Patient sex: M
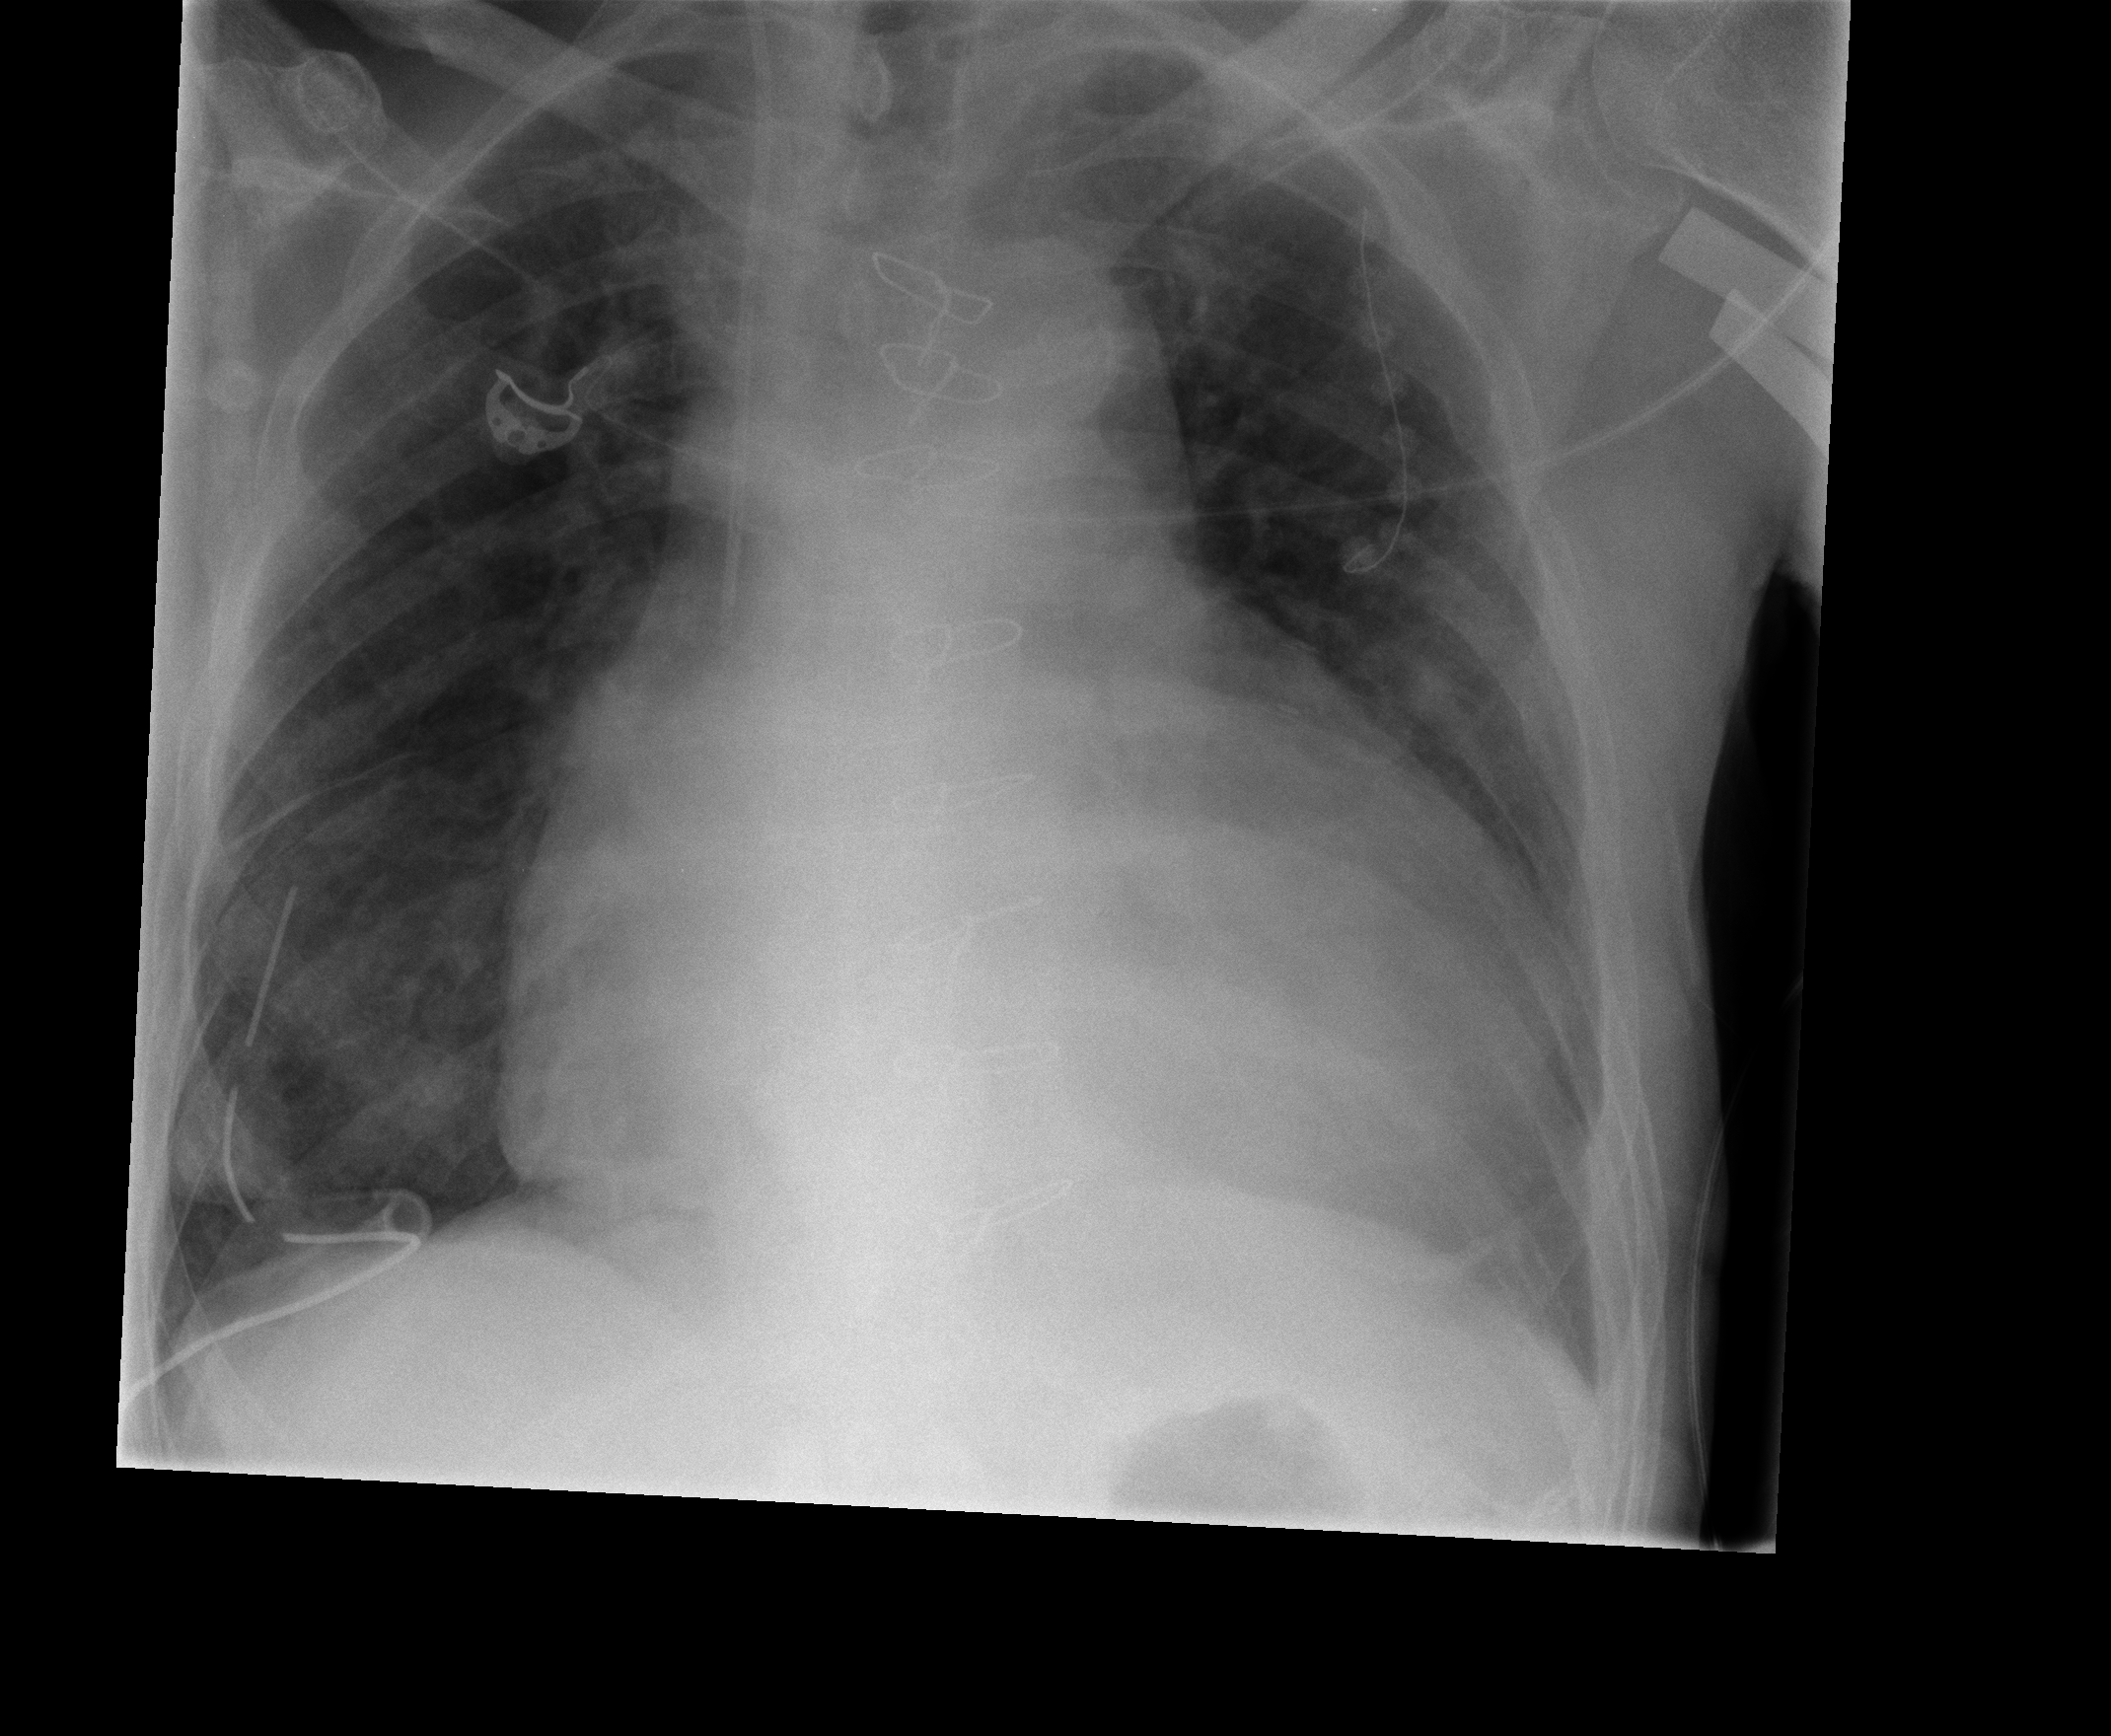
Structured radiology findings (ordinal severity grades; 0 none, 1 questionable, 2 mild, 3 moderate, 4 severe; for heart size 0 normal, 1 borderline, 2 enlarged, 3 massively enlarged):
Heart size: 3
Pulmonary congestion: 2
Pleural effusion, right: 0
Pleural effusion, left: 0
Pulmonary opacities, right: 2
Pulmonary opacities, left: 2
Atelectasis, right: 0
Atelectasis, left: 0